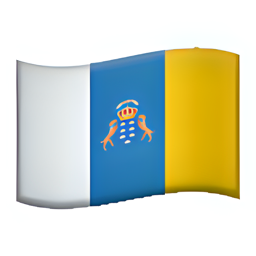
Name: flag for canary islands
Emoji: 🇨🇮
Group: Flags
Sub-group: country-flag